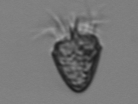
Label: Ciliophora